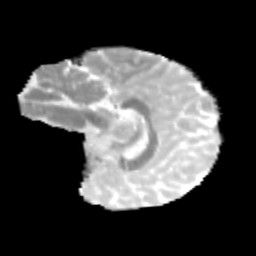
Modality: MD
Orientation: sagittal
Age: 10
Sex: female
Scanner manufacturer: siemens
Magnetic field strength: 3 T
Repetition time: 3.8 s
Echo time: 0.07 s